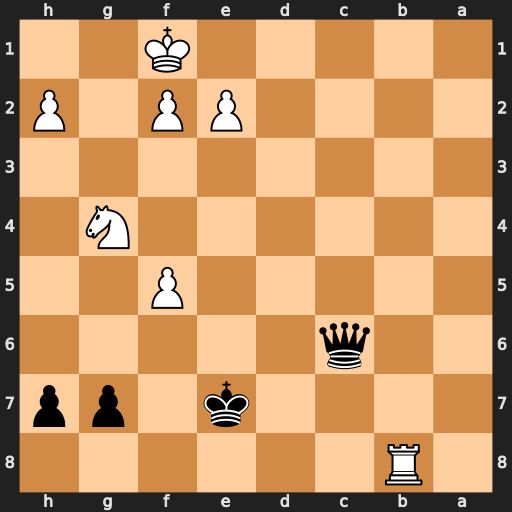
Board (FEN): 1R6/4k1pp/2q5/5P2/6N1/8/4PP1P/5K2
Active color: b
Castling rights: -
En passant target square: -
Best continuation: Qh1#